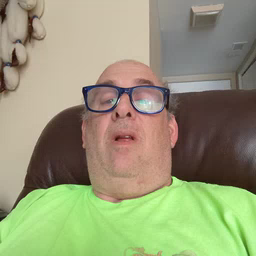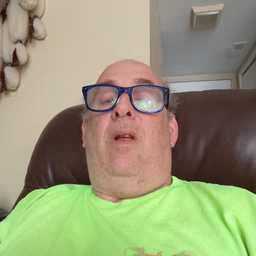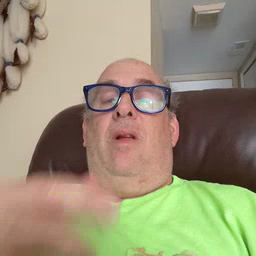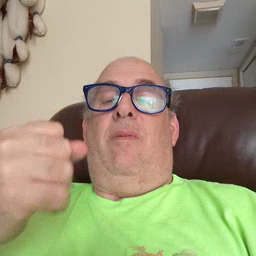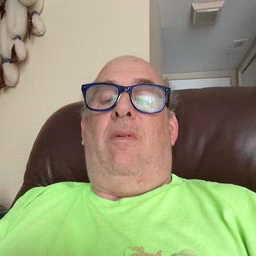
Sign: milk